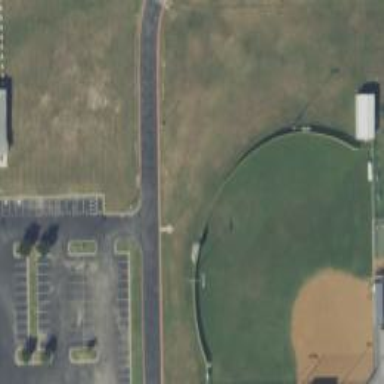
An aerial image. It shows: Softball pitch for leisure sports.